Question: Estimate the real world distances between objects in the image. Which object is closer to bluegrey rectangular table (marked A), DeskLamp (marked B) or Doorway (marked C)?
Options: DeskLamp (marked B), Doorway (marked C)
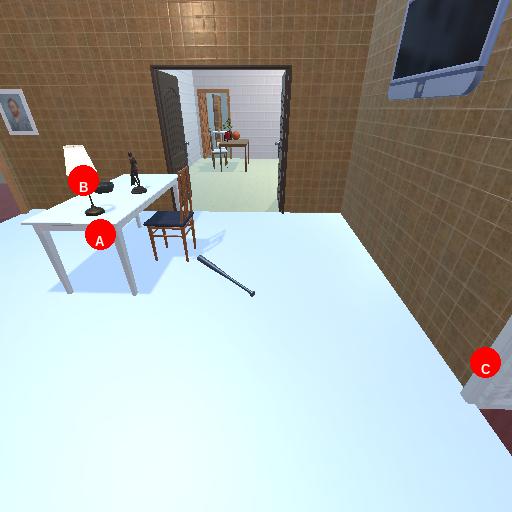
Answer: DeskLamp (marked B)